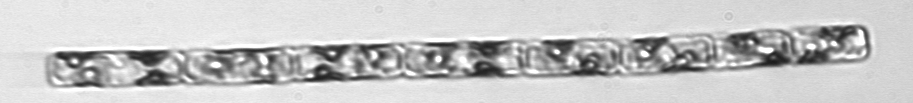
Label: Guinardia_delicatula